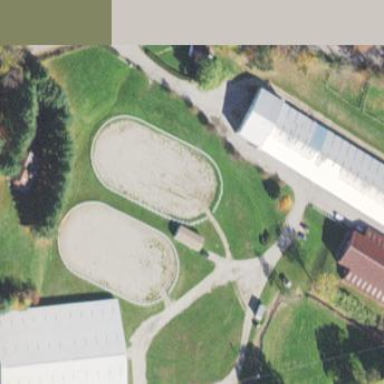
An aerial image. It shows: Gravel equestrian pitch enclosed by wooden fence.